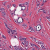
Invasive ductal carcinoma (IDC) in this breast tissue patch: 1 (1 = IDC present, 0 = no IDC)